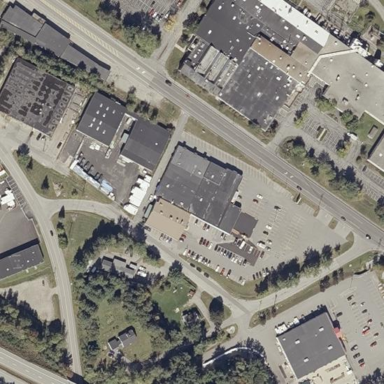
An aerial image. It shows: Commercial building.